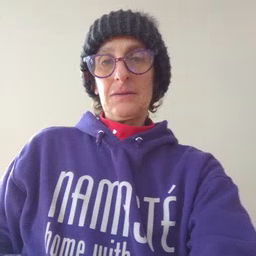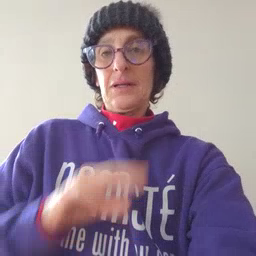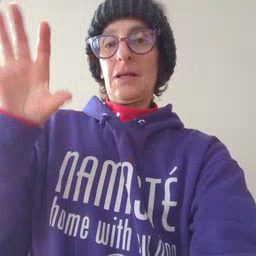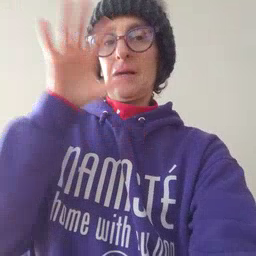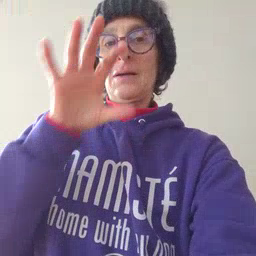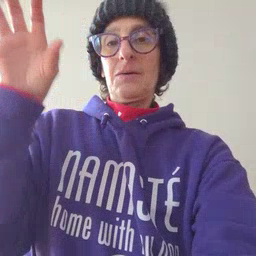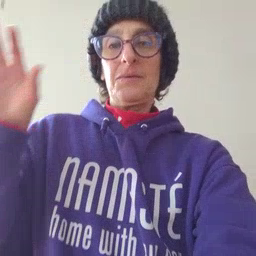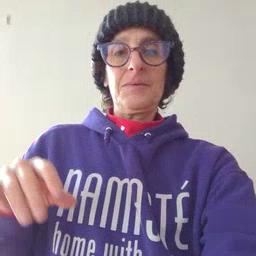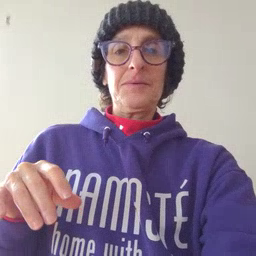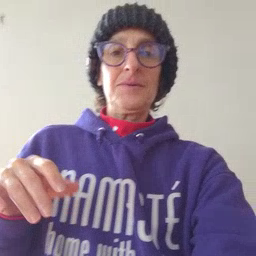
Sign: cloud